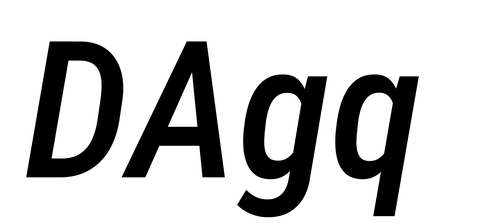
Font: Roboto-Italic_Condensed_Medium_Italic